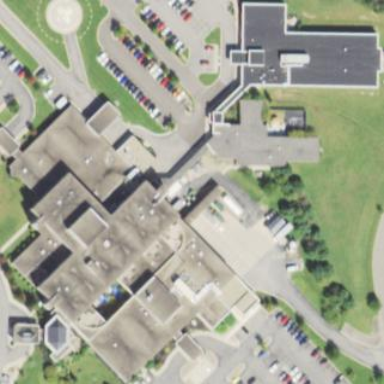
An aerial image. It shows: Hospital building.